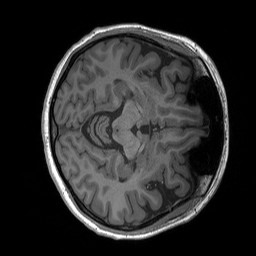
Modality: T1w
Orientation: axial
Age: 25
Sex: female
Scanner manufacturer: siemens
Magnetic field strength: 3 T
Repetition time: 1.9 s
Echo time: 0.00227 s